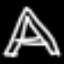
Label: The Eiffel Tower